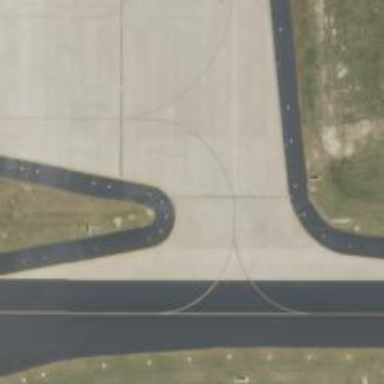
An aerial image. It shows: Image of taxiway at airport.